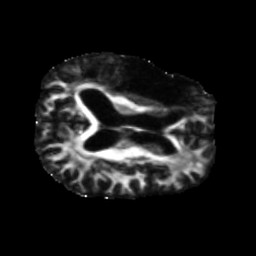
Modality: FA
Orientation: axial
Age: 71
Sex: male
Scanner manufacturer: siemens
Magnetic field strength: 3 T
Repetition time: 5.47 s
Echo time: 0.0854 s